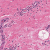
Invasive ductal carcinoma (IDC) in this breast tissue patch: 0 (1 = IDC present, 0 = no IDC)